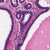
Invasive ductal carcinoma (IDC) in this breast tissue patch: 0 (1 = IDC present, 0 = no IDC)